Question: I am using the basic flexslider, I wantto display some of the previous and next , so if slide 2 is showing you will see part of slide 1 to the left and part of slide 3 to the right.
'''
<!DOCTYPE html>
<head>
<link rel="stylesheet" href="flexslider.css" type="text/css">
<script src="http://ajax.googleapis.com/ajax/libs/jquery/1.6.2/jquery.min.js"></script>
<style>
.container {overflow: hidden; width: 100%}
.flexslider {max-width: 500px; width: 500px; margin: 0 auto}
.content {background: #f2f2f2; max-width: 500px; display: block; margin: 0 auto}
.flex-viewport {overflow: visible !important}
</style>
<meta http-equiv="Content-Type" content="text/html; charset=utf-8" />
<title>Untitled Document</title>
</head>
<body>
<div class="container">
<div class="flexslider">
<ul class="slides">
<li><img src="785.jpg" /></li>
<li><img src="785.jpg" /></li>
<li><img src="785.jpg" /></li>
<li><img src="785.jpg" /></li>
</ul>
</div>
</div>
<script src="jquery.flexslider.js"></script>
<script>
jQuery(document).ready(function($) {
// You can use the locally-scoped $ in here as an alias to jQuery.
$(window).load(function() {
$('.flexslider').flexslider();
});
});
</script>
</body>
</html>
'''

I have reduced the image to 70% and positioned it in the middle of the page. I want to have the next and previous slides visible on either side of the main pic but no idea where to make the appropriate changes (I assume in the js file). I thought this was a margin issue but setting this to 0 in styles makes no difference. Has anyone done this and can provide some advice?
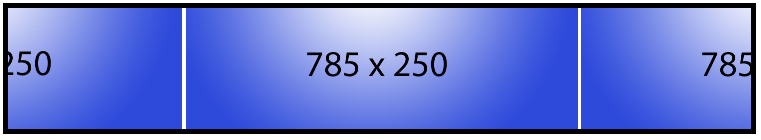
Answer: ## UPDATE on what you need
OMG! I now understand what you need! All this time I thought you where talking abouth the prev/next arrows I see that you want the others prev/next slides to be viewed.
Just an example:
'''
.container {overflow: hidden; width: 100%}
.flexslider {margin: 0 auto}
.flex-viewport {overflow: visible !important}
'''
Check out the:
ALSO:
'''
$('.flexslider').flexslider({
animation: "slide",
slideshow: false //if you don't want it to slide auto
});
'''
default is fade so with default(fade), it cannot do did implement
<URL>